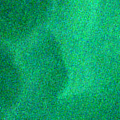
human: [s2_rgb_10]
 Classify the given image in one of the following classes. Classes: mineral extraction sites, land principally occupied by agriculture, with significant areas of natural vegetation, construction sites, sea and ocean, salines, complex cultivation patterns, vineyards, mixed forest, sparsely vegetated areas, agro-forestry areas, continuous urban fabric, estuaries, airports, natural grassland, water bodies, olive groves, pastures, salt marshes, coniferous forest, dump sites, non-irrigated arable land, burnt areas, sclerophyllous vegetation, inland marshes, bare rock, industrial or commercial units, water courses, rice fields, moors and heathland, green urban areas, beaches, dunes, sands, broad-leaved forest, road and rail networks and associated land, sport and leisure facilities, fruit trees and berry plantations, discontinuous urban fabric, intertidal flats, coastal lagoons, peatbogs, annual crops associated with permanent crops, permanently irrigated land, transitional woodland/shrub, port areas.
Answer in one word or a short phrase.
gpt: sea and ocean